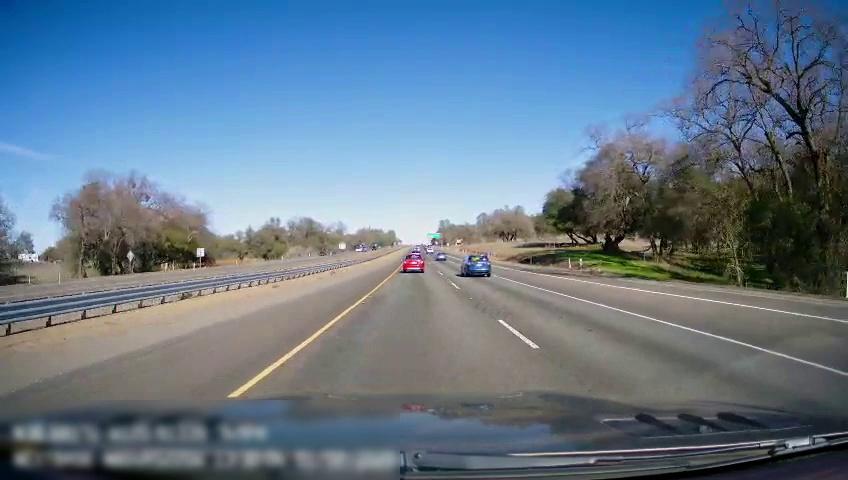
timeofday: Day
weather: Sunny
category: Drivable Space
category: Drivable Space
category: Vehicles | Car
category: Vehicles | Car
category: Vehicles | Car
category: Lanes | Current Lane
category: Lanes | Current Lane
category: Lanes | Alternate Lane
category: Lanes | Alternate Lane
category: Traffic | Signs